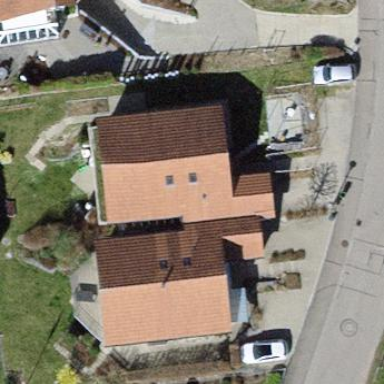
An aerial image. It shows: Semidetached house with gabled roof.